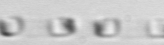
Label: Skeletonema